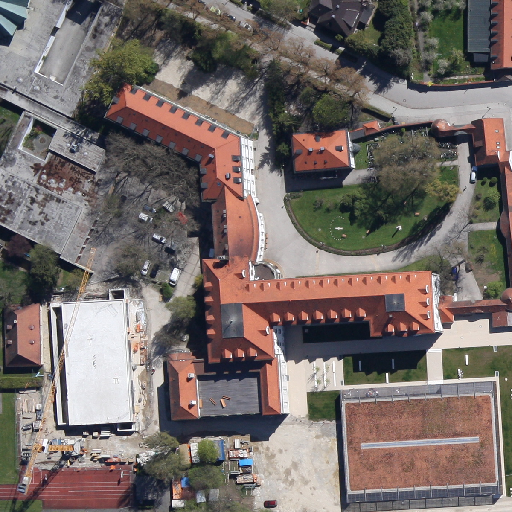
Referring expression: impervious surface